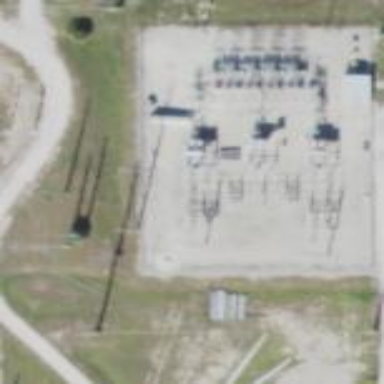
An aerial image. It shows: Outdoor distribution substation.